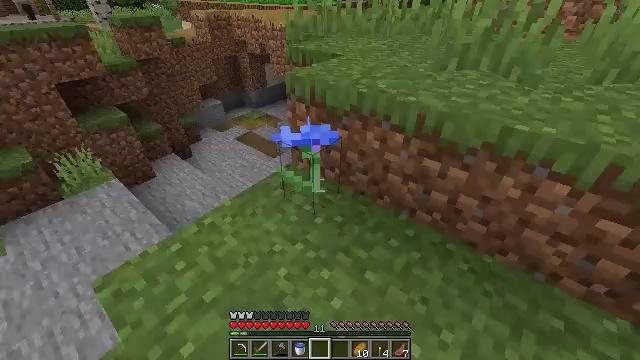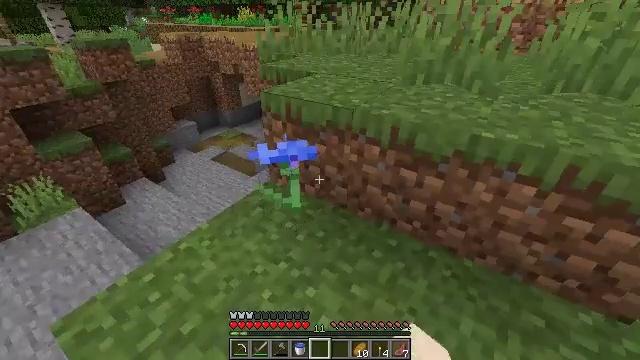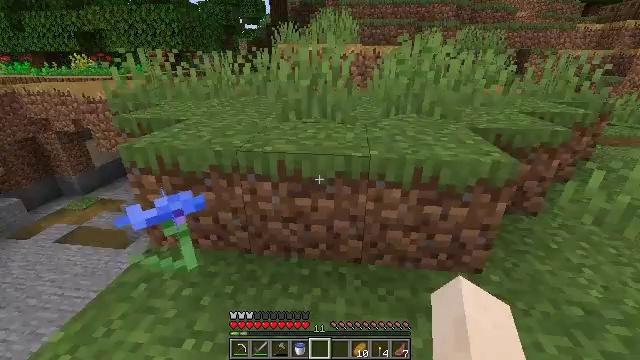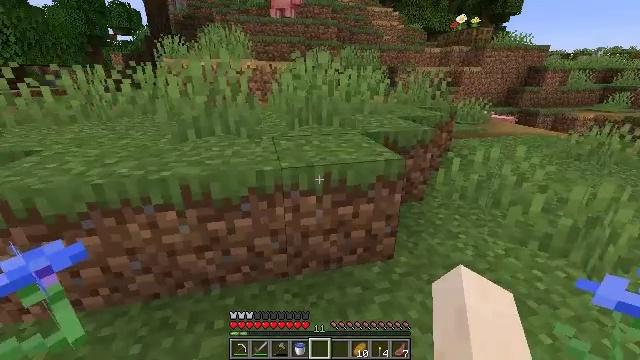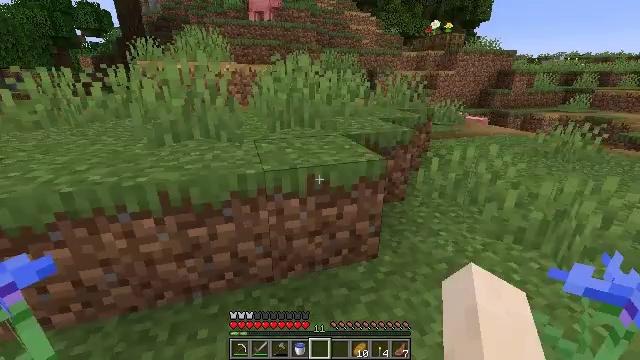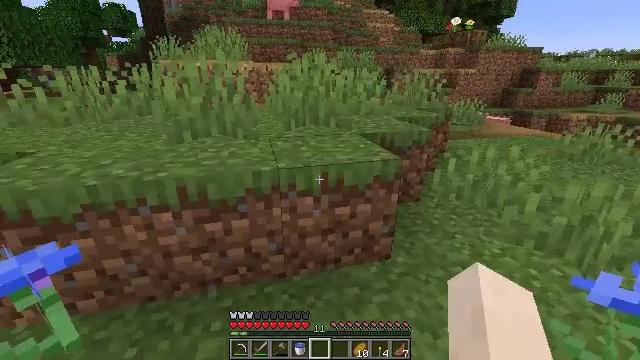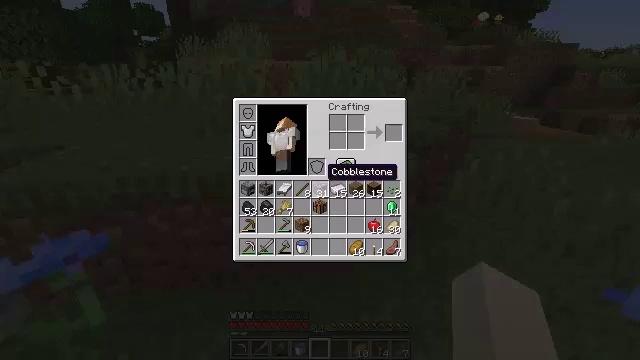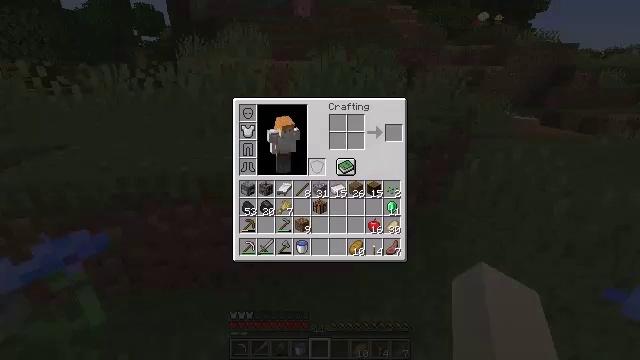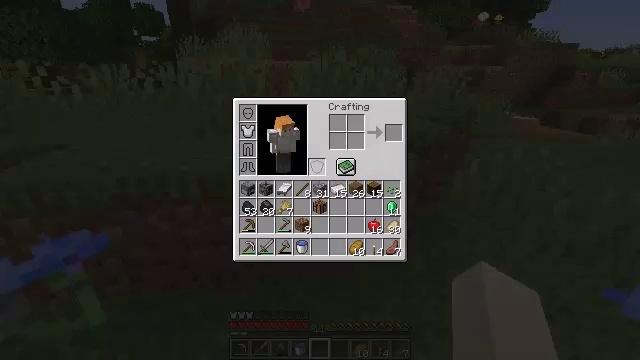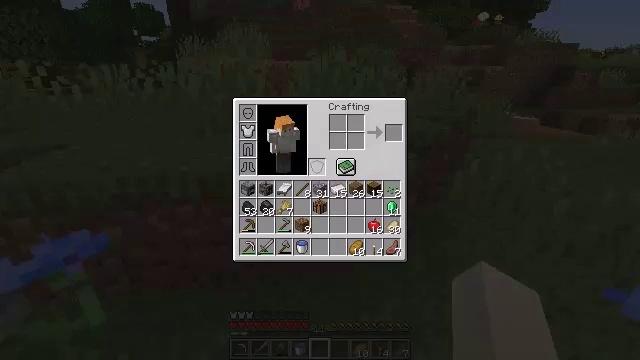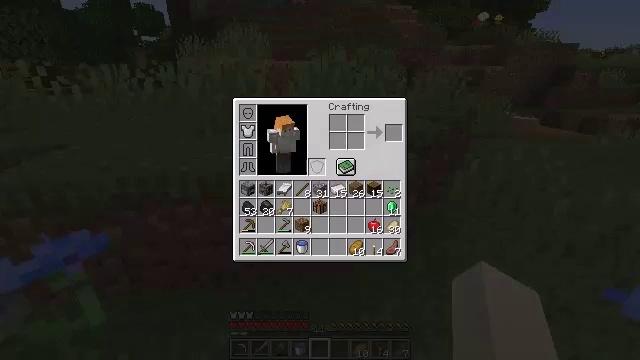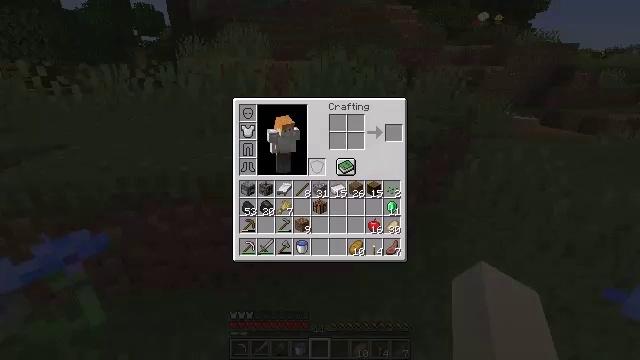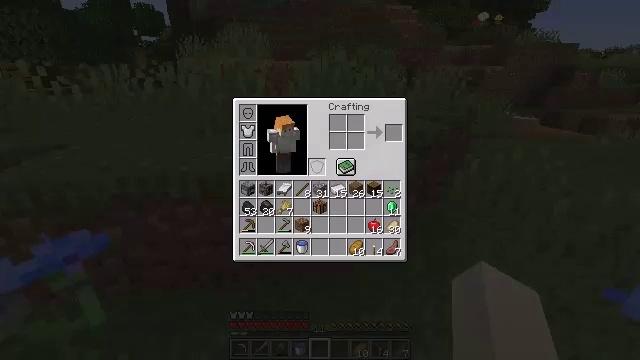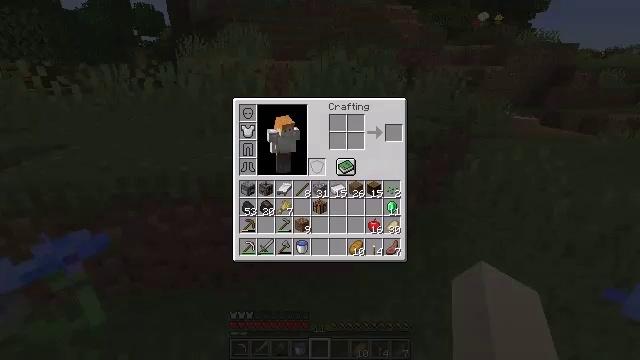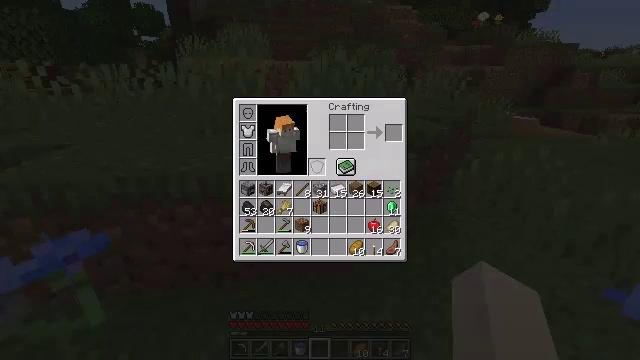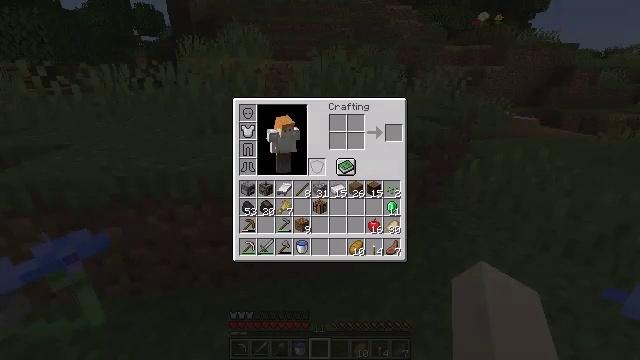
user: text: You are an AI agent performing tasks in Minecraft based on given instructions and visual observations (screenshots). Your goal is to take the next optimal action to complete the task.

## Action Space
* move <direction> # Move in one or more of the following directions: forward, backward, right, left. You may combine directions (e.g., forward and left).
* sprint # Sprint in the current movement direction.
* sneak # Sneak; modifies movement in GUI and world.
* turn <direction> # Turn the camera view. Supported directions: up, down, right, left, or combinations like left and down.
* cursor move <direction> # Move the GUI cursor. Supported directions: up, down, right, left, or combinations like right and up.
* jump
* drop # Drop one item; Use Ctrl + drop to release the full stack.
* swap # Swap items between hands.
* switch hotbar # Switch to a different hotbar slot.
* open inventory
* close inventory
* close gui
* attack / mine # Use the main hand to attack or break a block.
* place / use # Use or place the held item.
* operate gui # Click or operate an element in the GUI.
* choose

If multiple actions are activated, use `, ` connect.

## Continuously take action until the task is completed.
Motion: motion action
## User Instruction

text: Remove wheat seeds from the inventory.
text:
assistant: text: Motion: turn right and up
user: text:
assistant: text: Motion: turn right and up
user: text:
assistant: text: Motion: turn right and up
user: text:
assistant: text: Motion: turn right
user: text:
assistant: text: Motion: turn left
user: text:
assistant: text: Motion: turn left, open inventory
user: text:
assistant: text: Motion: cursor move up, open inventory
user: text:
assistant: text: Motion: open inventory
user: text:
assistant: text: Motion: no_op
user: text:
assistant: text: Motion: no_op
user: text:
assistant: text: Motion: no_op
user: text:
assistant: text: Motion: no_op
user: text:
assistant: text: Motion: no_op
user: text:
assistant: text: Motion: no_op
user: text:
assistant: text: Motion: no_op
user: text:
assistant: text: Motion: no_op
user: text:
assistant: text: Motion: no_op
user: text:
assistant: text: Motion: no_op
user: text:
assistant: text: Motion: no_op
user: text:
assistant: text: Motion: no_op
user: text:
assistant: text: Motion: no_op
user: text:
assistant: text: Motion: no_op
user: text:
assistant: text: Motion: no_op
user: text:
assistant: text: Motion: cursor move left
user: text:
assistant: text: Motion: sneak
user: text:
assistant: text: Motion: sneak
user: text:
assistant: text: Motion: sneak
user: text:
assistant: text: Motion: sneak
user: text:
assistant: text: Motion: sneak
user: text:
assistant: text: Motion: sneak